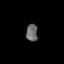
Tissue: lung
Cell type: T cells
Senescence score: 0.2325
Nuclear area (px): 194
Mean DAPI intensity: 106.258